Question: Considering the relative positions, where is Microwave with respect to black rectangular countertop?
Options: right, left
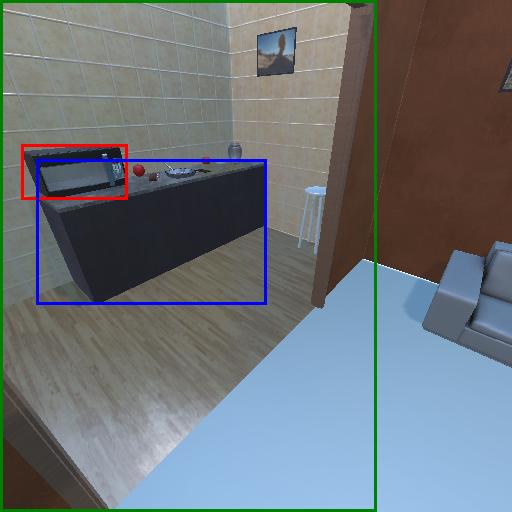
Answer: right